Question: I have a ScrollView in which there is a TableLayout that I dynamically populate with TableRows and TableLayouts which contains TableRows.
I want the TableRows of the nested TableLayouts to be displayed with the exact same way as the other TableRows.
Currently I get this result:

The nested TableLayout is into the red circle. For example the first tableRow with the checkbox is the exact same object as the 3rd tableRow but the display is different. Probably the main Tablelayout treats differently other container layouts inside it. I do not use an additional layout inside the TableRows.
I included a layoutParameter when I added a child in both the main and the nested TableLayout but nothing changed.
'''
table.addView(row,new TableLayout.LayoutParams(LayoutParams.MATCH_PARENT, LayoutParams.MATCH_PARENT,1f));
'''
Probably I have to add a different parameter but until now I could't find something that works. Any ideas?
P.S If my question is not clear enough please let me know what kind of additional information it is needed.
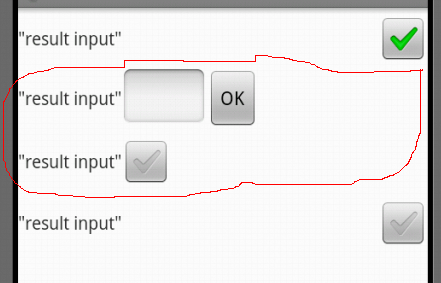
Answer: I managed to find a workaround. By setting the nested tableLayout
'''
table.setColumnStretchable(0, true);
'''
the nested tables stretch and fill the screen.
But it is obvious that tableLayout is not the right View to use for such tasks. So I have to investigate more thing about inflating dynamically views in ListView. I will set the question as solved (cannot do it now,I have to wait for 2 days..)